Interaction volume radius: 10 \u00c5
Interaction volume height: 20 \u00c5
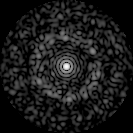
Disorder parameter: 0.8347